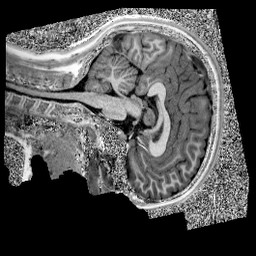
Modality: UNIT1
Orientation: sagittal
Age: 10
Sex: female
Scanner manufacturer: siemens
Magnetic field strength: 3 T
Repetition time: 4 s
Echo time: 0.00303 s